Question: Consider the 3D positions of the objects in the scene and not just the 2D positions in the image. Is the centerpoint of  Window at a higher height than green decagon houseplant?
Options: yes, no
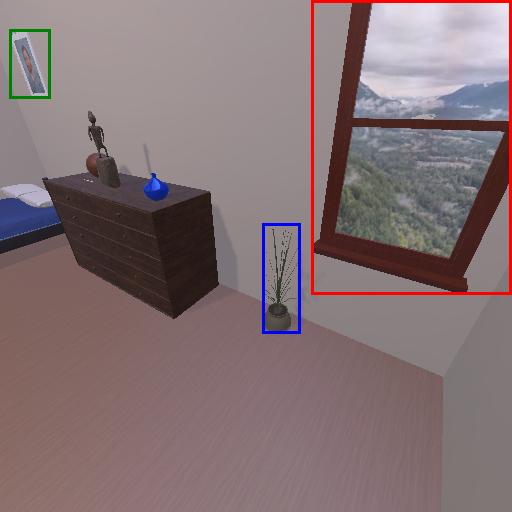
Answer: yes